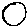
Label: circle